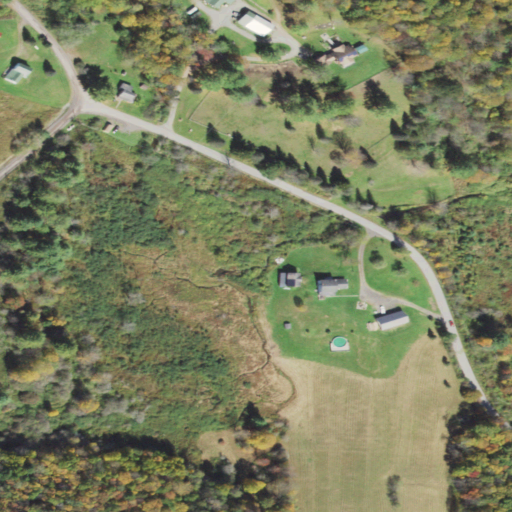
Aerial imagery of valley in Pennsylvania named Pleasant Valley containing deciduous forest, pasture, open development, woody wetlands, mixed forest, low intensity development, open water, herbaceous wetlands, medium intensity development, and grassland